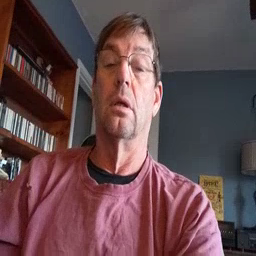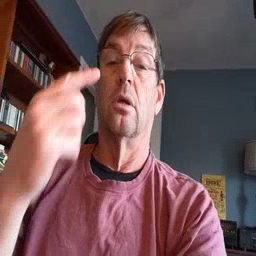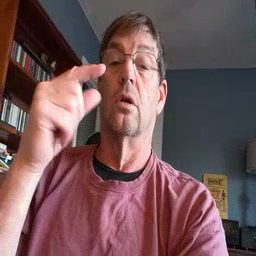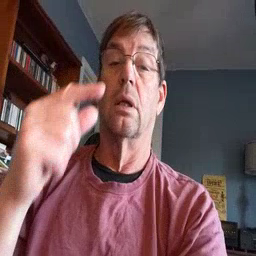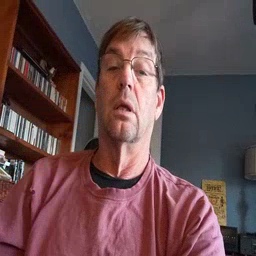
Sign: green